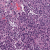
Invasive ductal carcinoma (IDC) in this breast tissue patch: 1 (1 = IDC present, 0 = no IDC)